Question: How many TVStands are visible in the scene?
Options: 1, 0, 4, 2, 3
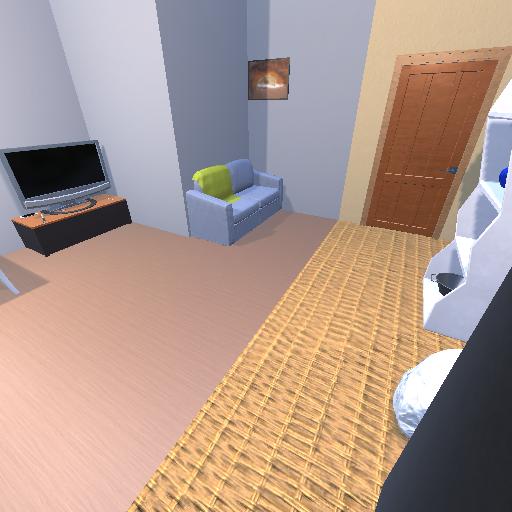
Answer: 1